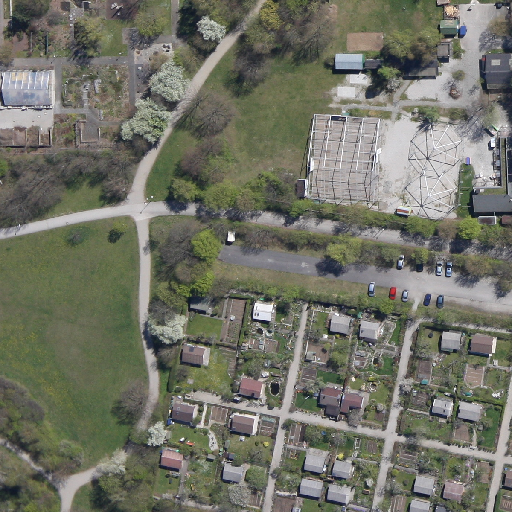
Referring expression: paved road